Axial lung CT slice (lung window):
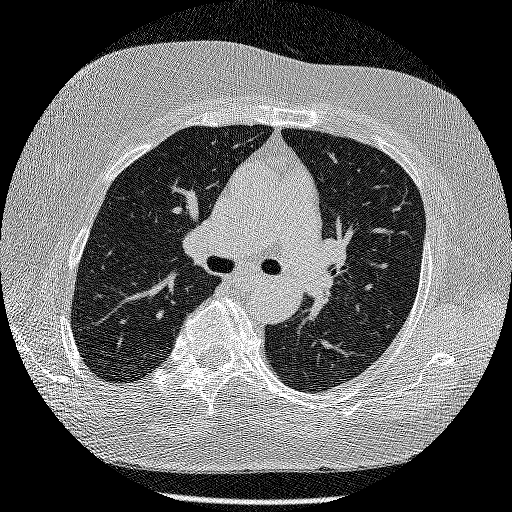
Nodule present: no